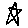
Label: star